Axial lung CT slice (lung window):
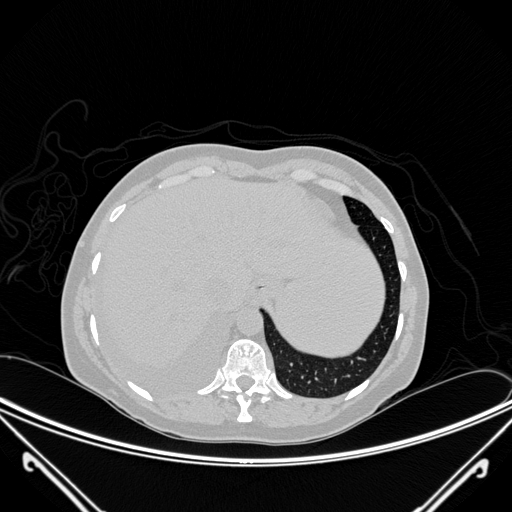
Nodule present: no